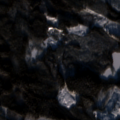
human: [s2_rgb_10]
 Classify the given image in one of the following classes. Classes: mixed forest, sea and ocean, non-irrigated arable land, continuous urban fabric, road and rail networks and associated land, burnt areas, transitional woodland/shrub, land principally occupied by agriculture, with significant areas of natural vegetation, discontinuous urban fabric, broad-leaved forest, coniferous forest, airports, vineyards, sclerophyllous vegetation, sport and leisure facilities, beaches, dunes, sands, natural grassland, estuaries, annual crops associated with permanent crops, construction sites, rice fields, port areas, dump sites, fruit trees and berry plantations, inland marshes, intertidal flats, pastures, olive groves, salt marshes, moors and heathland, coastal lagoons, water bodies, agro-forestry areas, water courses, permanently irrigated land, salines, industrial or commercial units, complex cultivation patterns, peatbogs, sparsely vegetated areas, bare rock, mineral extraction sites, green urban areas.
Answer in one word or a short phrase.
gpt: coniferous forest, mixed forest, transitional woodland/shrub